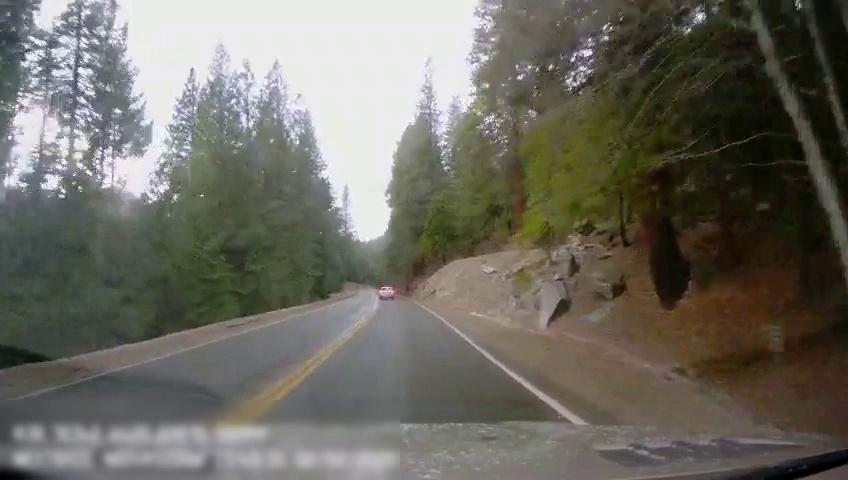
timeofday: Day
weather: Sunny
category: Drivable Space
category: Vehicles | SUV
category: Lanes | Alternate Lane
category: Lanes | Current Lane
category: Lanes | Opposite Lane
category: Lanes | Opposite Lane